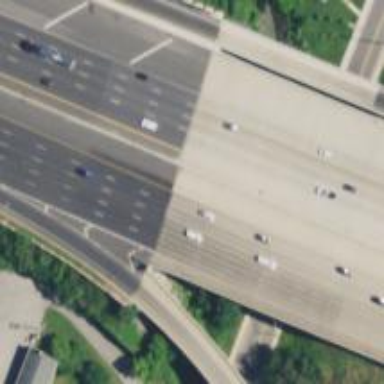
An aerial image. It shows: Asphalt motorway.